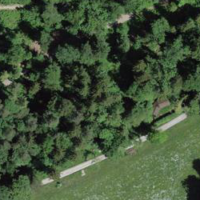
EUNIS habitat code: 44
Species observed at this site:
Cinclus cinclus